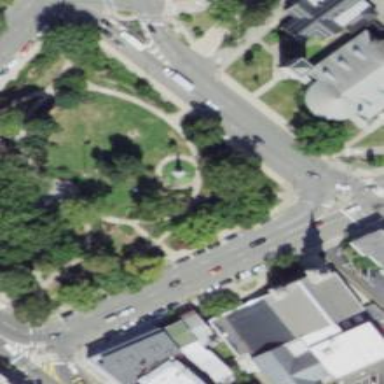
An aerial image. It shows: Historic memorial featuring statue.